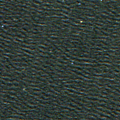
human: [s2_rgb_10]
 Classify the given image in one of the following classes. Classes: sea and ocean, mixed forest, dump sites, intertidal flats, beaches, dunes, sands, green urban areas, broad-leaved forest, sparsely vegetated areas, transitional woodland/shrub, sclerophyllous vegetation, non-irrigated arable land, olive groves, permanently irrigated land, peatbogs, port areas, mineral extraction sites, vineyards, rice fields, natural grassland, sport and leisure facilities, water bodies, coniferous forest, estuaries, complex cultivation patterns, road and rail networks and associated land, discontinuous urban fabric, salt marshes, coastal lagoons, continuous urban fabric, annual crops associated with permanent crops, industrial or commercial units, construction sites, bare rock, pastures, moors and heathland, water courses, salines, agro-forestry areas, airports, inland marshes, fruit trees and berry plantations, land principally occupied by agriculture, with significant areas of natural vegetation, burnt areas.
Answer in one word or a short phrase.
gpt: sea and ocean